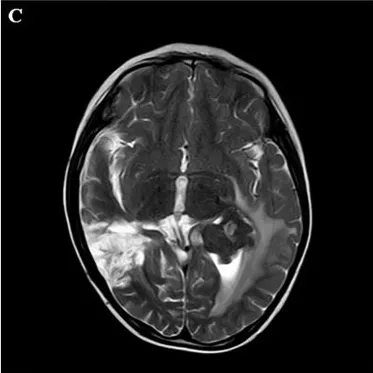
Imaging results in the intracranial lesion tissue. The results of MRI showed the lateral ventricle expansion, with abnormal signal mass shadow (size about 3.3x3.1x3.5cm) in the lateral ventricle. . Horizontal position). MRI, Magnetic resonance imaging.
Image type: radiology (mri)